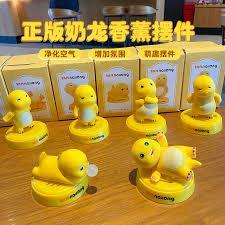
Label: nailong